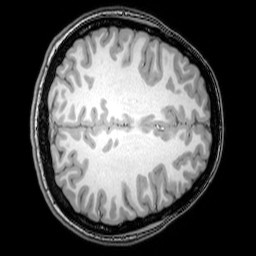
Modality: T1w
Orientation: axial
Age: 25
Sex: female
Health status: healthy
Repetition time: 0.081 s
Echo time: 0.037 s